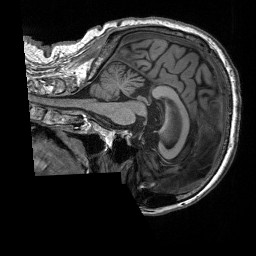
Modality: T1w
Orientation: sagittal
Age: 75
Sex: male
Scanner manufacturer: siemens
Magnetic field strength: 3 T
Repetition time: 2.4 s
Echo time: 0.00226 s